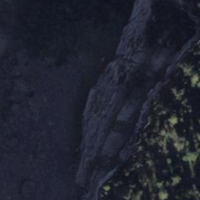
EUNIS habitat code: 43
Species observed at this site:
Saxifraga aizoides
Epipactis atrorubens